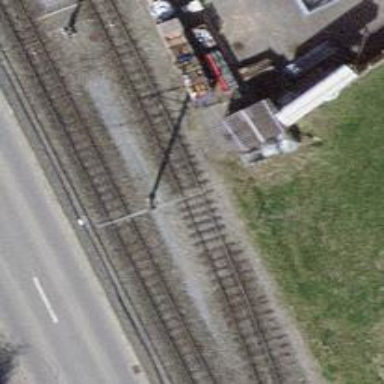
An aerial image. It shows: Narrow-gauge railway with 1 track. The tracks are electrified with contact line.